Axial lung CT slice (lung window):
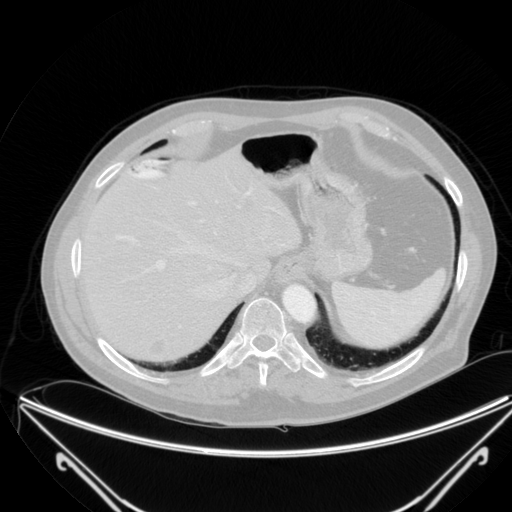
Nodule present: no